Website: crate-barrel
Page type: payment
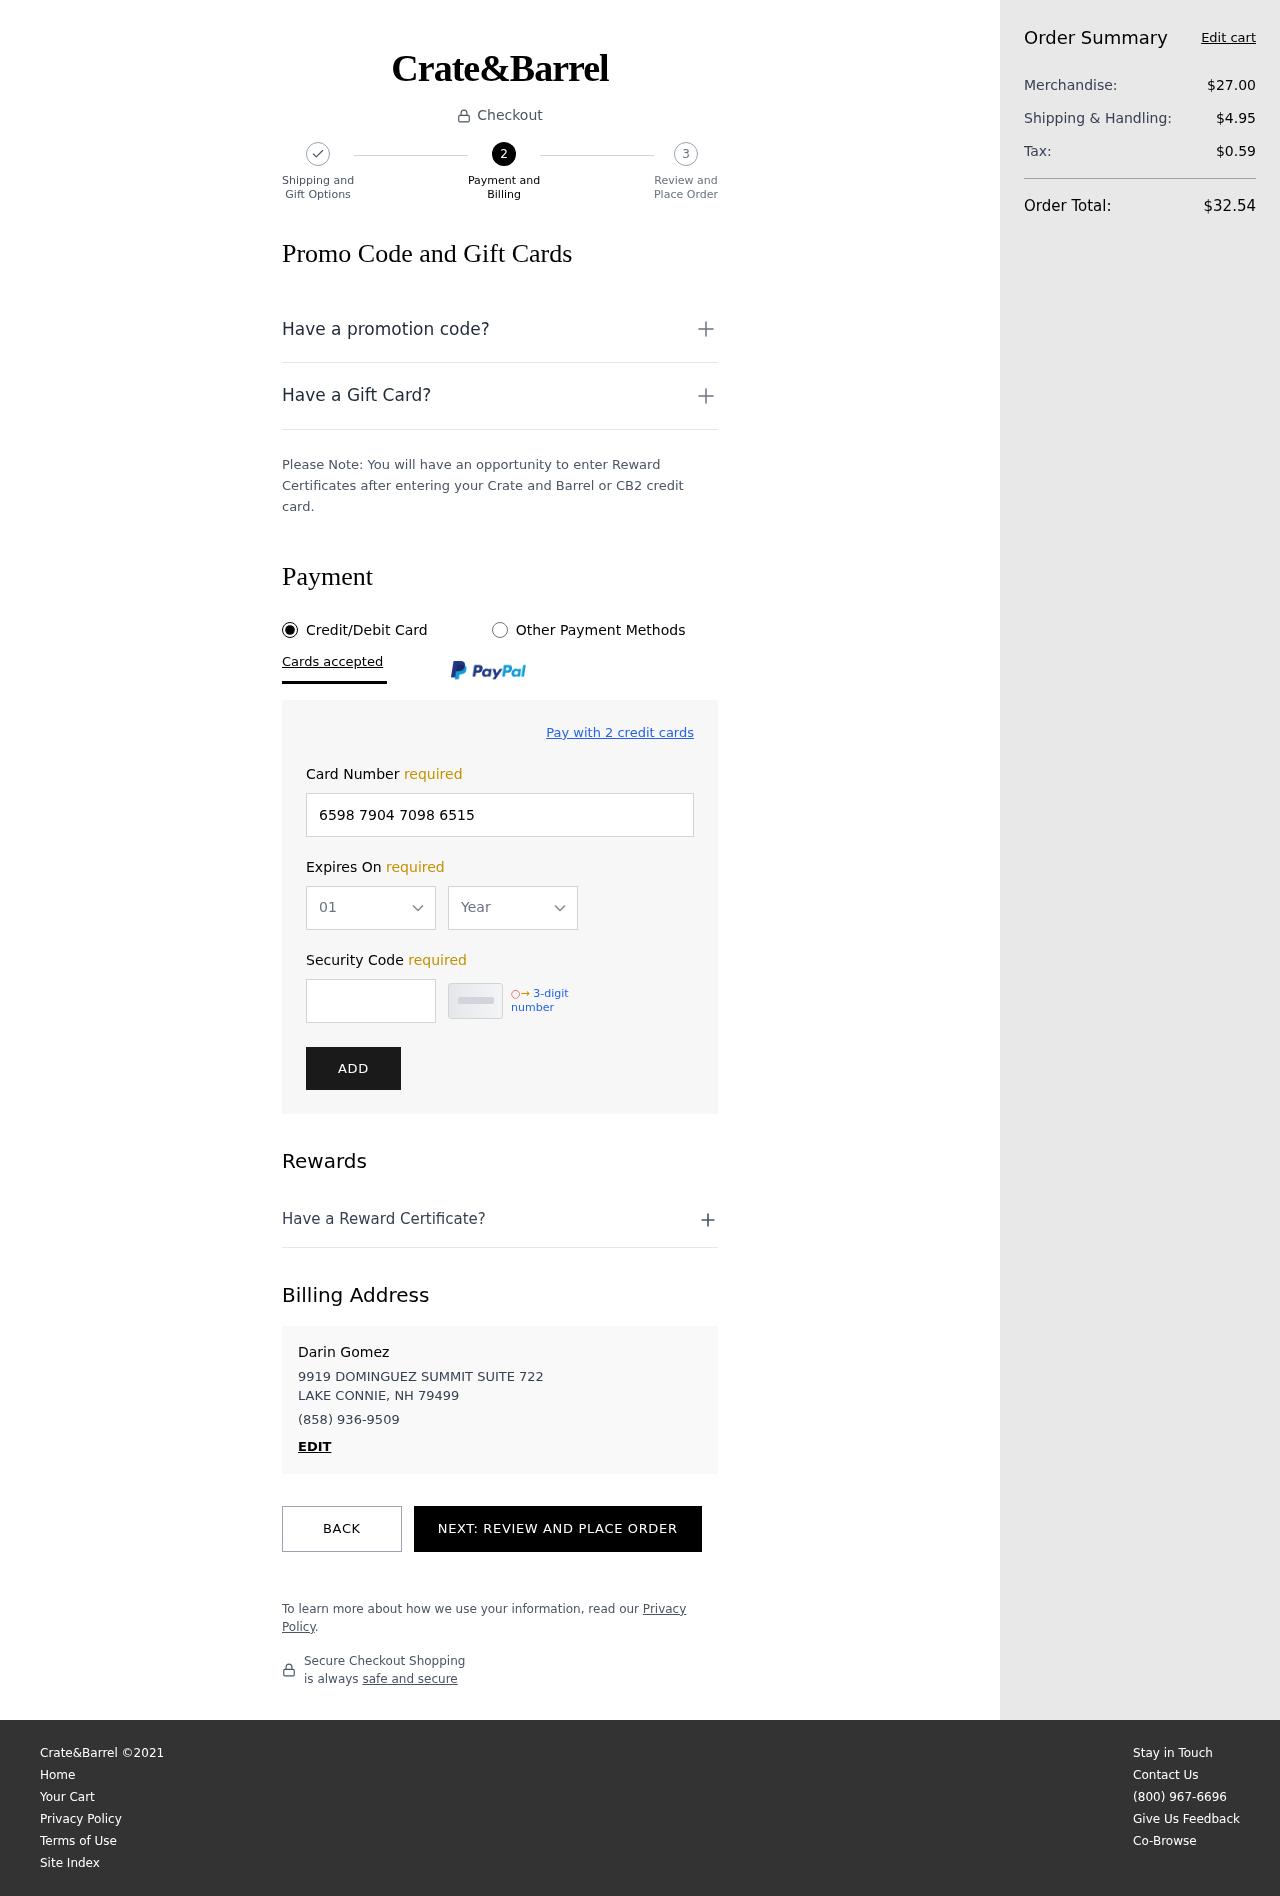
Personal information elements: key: PII_CARD_EXPIRY_MONTH
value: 01
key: PII_CARD_EXPIRY_YEAR
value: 26
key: PII_CITY_STATE_ZIP
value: LAKE CONNIE, NH 79499
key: PII_FULLNAME
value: Darin Gomez
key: PII_PHONE
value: (858) 936-9509
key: PII_STREET
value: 9919 DOMINGUEZ SUMMIT SUITE 722
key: PII_CARD_NUMBER
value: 6598 7904 7098 6515
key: PII_CARD_CVV
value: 771
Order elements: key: ORDER_SUBTOTAL
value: $27.00
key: ORDER_SHIPPING_COST
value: $4.95
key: ORDER_TAX
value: $0.59
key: ORDER_TOTAL
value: $32.54